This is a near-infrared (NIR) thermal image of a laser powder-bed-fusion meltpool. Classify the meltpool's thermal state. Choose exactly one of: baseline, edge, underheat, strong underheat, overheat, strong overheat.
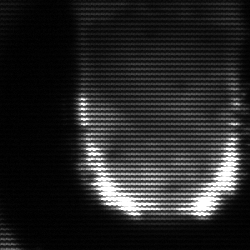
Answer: baseline